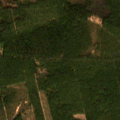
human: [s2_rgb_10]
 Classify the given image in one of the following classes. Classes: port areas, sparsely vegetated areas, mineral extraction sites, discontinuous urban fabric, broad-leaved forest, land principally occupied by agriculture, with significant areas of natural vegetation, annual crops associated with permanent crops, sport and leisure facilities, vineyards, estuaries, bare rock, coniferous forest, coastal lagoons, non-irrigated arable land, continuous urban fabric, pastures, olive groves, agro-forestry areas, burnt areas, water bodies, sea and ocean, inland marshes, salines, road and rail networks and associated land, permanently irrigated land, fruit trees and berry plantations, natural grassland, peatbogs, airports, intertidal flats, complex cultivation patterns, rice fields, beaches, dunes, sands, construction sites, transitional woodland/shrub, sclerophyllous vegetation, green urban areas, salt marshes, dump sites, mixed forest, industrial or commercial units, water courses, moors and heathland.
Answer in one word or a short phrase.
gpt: broad-leaved forest, coniferous forest, transitional woodland/shrub